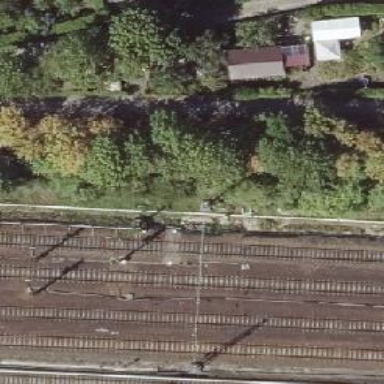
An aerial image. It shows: Milestone along the railway with catenary mast.